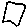
Label: square